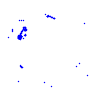
Particle: proton